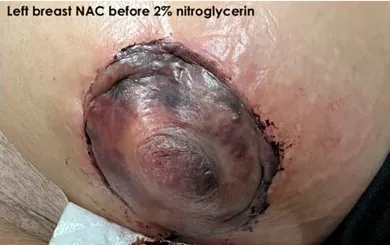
Comparison of NAC before.
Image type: medical_photograph (other_medical_photograph)